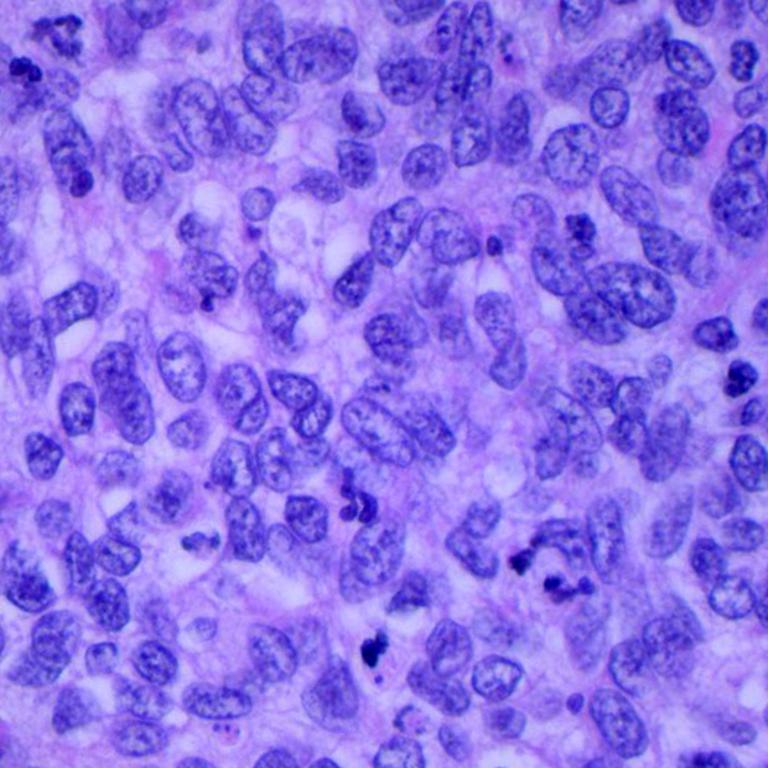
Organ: lung
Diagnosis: squamous carcinomas